【题型】填空题　【知识点】立体几何　【难度】easy
已知 $\triangle ABC$ 中，$\angle C = \frac{\pi}{2}, \angle A = \frac{\pi}{6}$，$BC = 1$，将 $\triangle ABC$ 绕 $AC$ 所在的直线旋转一周，则所得旋转体的表面积是 \underline{ $3\pi$ } .
【解答】
% 分析部分
\noindent \textbf{【分析】} 先分析出旋转体为圆锥，然后根据表面积等于侧面积加上底面积求解出结果.

\vspace{0.3cm}

% 解答部分
\noindent \textbf{【解答】} 解：如图，

\vspace{0.5cm}

% 计算过程
\noindent 因为 $\angle C = \frac{\pi}{2}$，$\angle A = \frac{\pi}{6}$，$BC = 1$，

\vspace{0.3cm}

\noindent 所以 $AB = 2$， $AC = \sqrt{AB^2 - BC^2} = \sqrt{3}$，

\vspace{0.3cm}

\noindent 所以旋转体是底面半径为 $1$，高为 $\sqrt{3}$ 母线长为 $2$ 的圆锥，

\vspace{0.3cm}

\noindent 所以表面积为 $S = \pi \times 1^2 + \pi \times 1 \times 2 = 3\pi$ .

\vspace{0.3cm}

\noindent 故答案为：$3\pi$ .

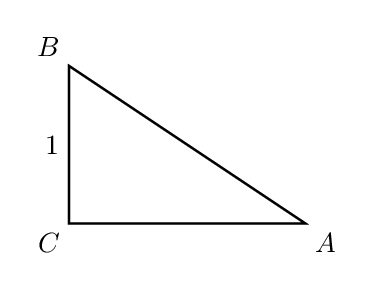
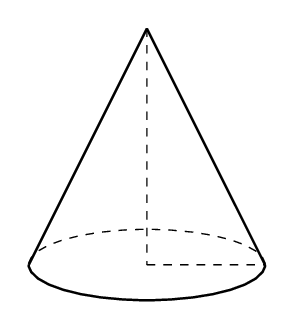